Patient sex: F
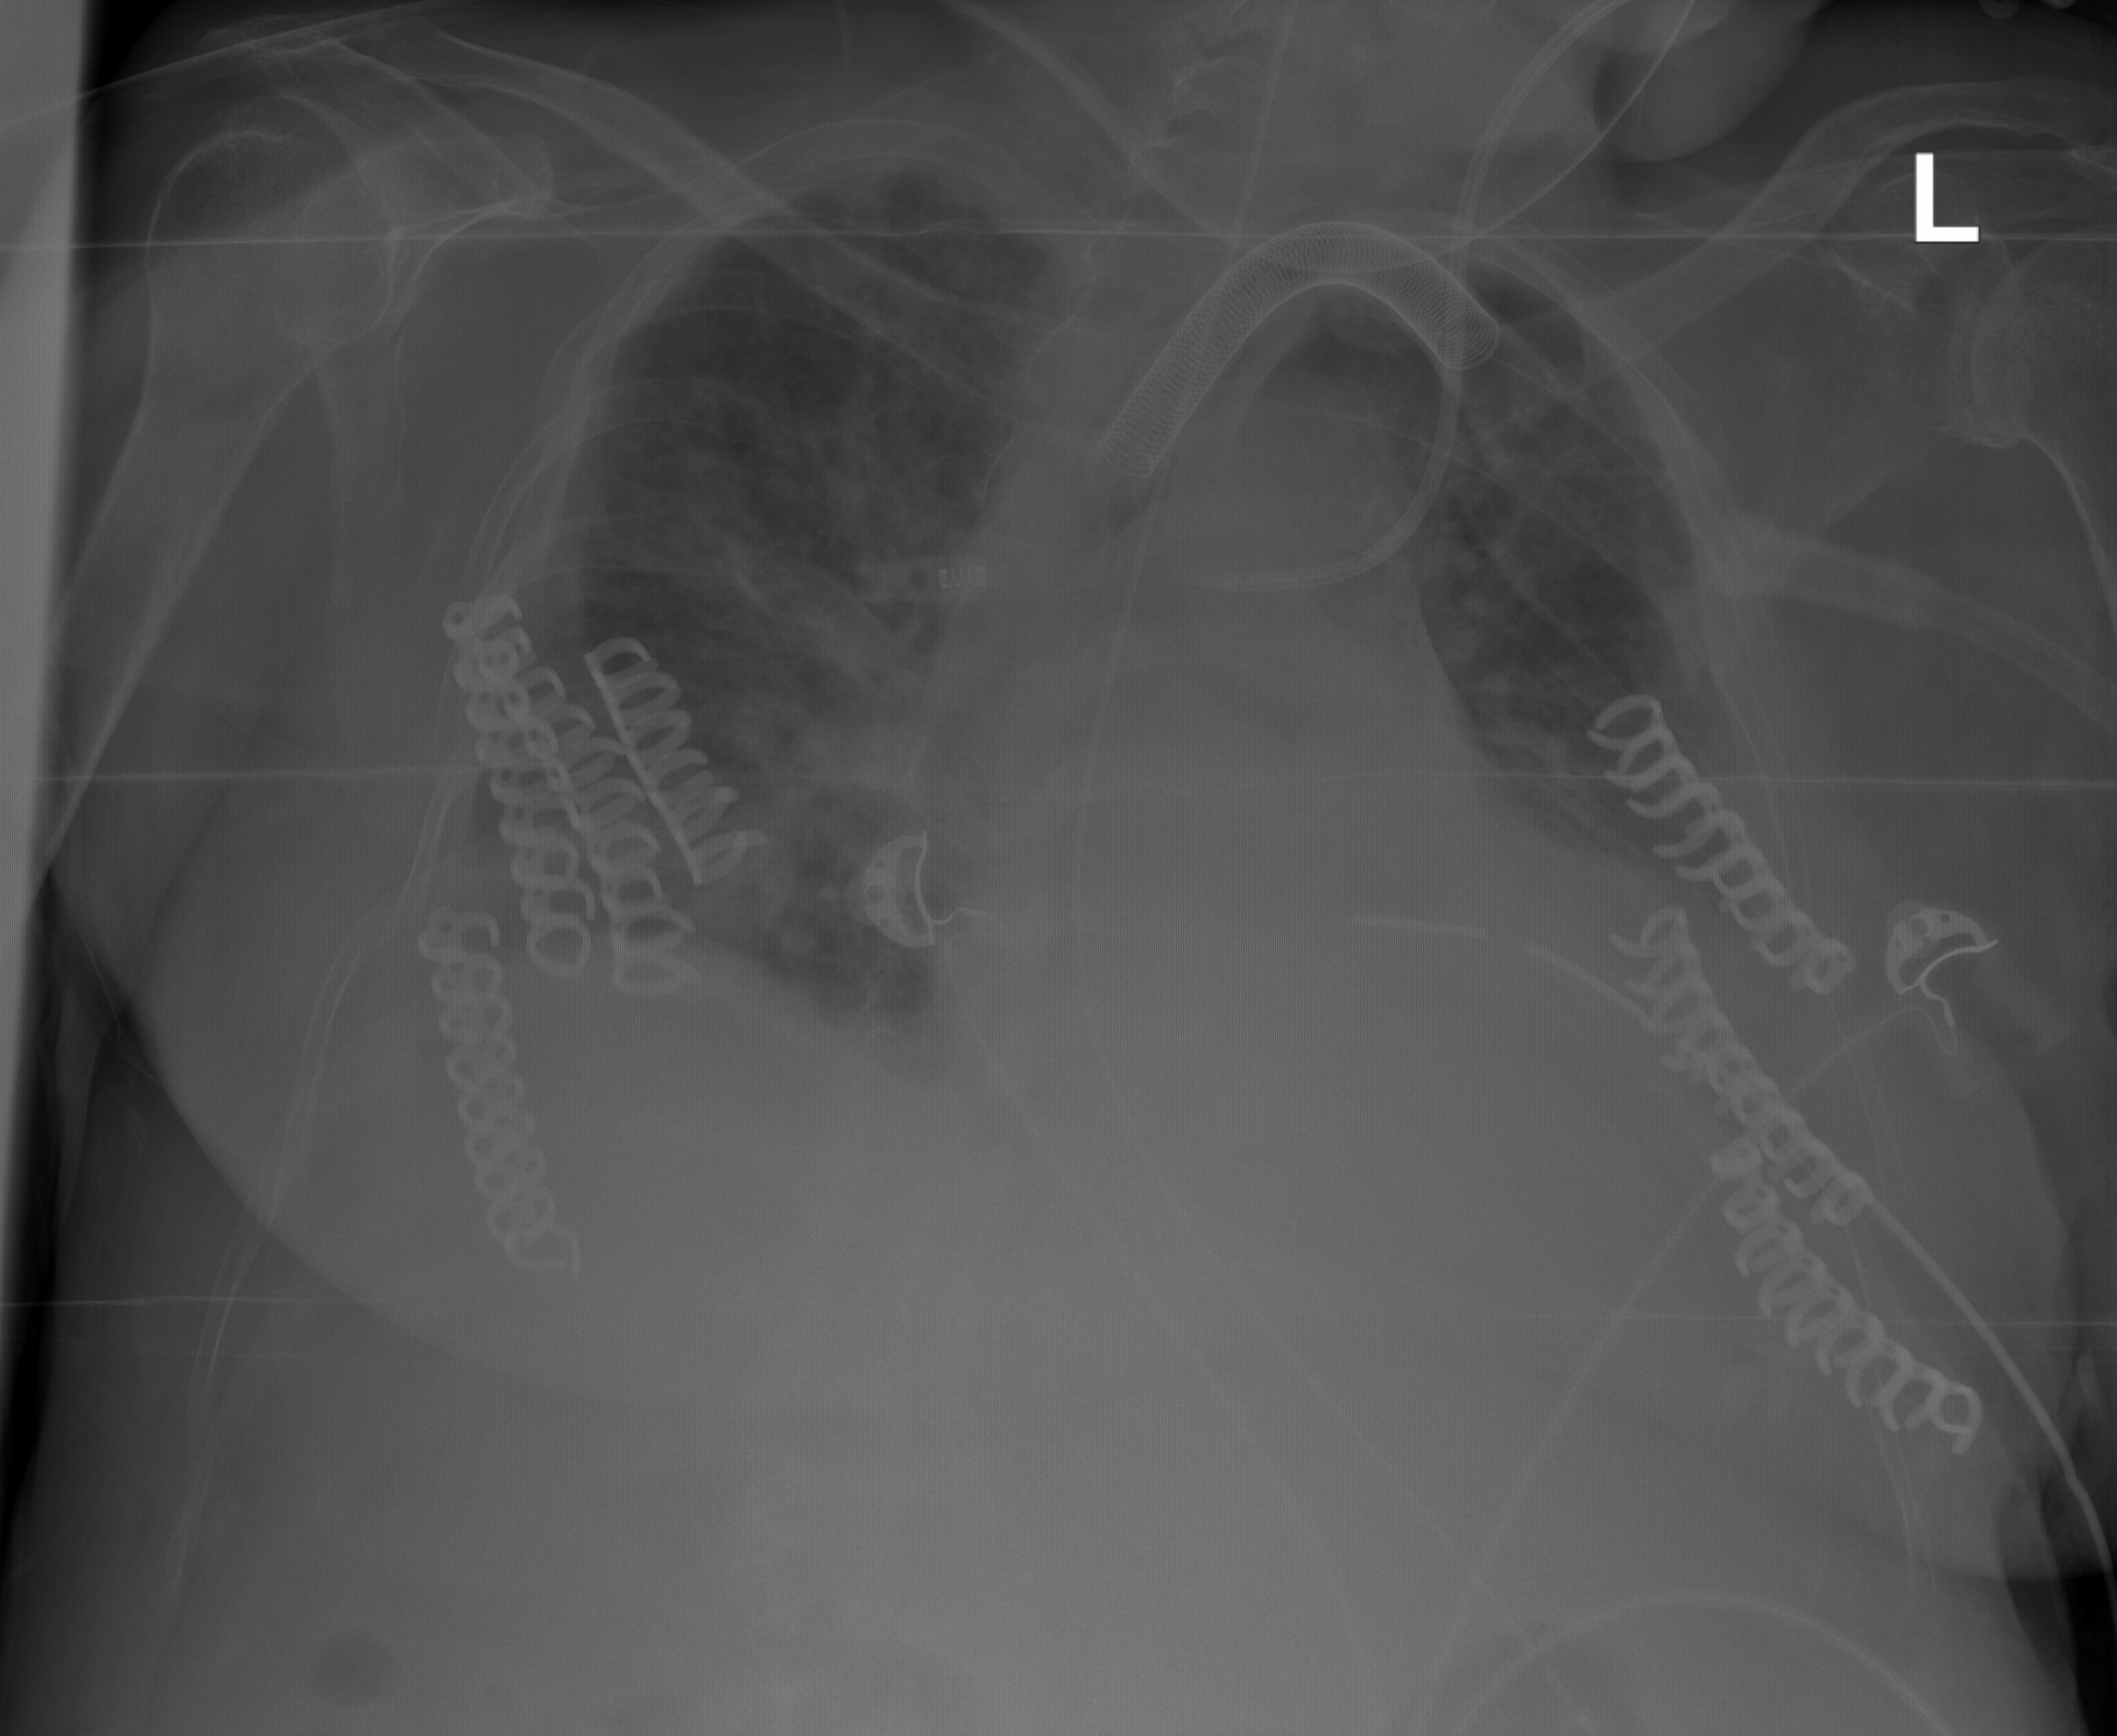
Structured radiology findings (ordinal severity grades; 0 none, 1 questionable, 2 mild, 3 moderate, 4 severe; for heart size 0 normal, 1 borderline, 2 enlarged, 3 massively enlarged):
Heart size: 1
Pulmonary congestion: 0
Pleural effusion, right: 2
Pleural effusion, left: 3
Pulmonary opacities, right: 2
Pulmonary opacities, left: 2
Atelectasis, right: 2
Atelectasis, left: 3